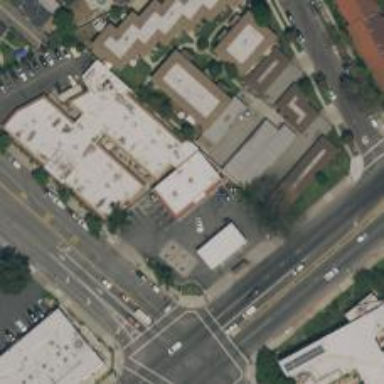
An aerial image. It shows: Convenience shop.